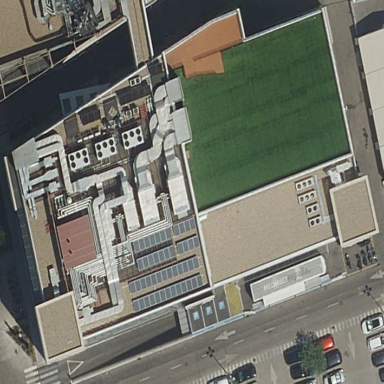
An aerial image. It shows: Office building.